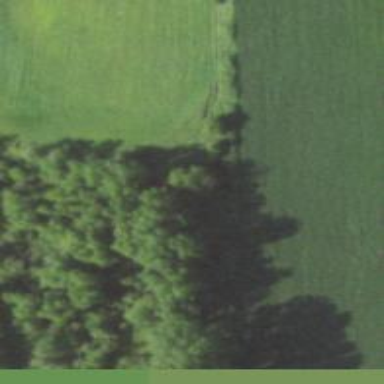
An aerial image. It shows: Row of trees in natural setting.